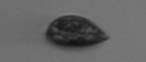
Label: Prorocentrum_triestinum